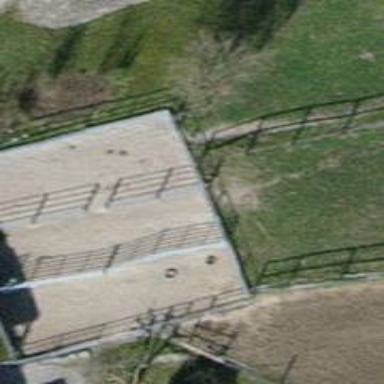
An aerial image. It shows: Gate.